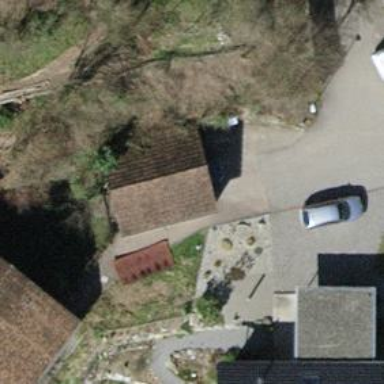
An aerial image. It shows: Garage building.